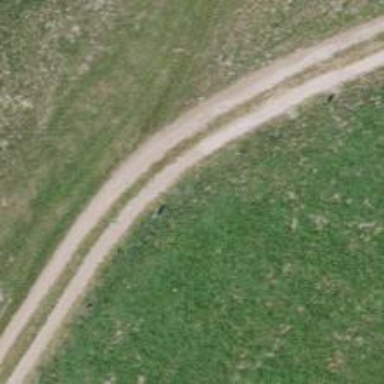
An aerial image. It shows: Grass path.